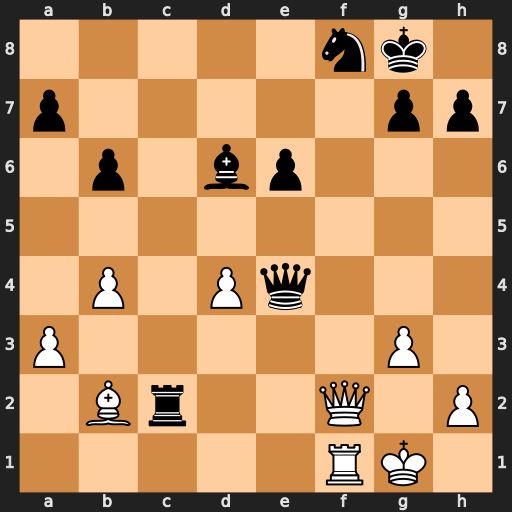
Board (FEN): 5nk1/p5pp/1p1bp3/8/1P1Pq3/P5P1/1Br2Q1P/5RK1
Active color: w
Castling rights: -
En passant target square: -
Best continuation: Qf7+ Kh8 Qxf8+ Bxf8 Rxf8#